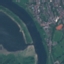
Land use / land cover class: River